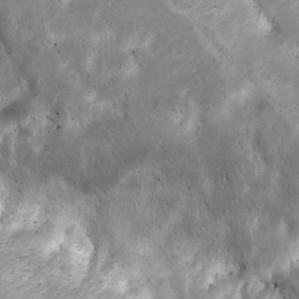
Label: non_frost